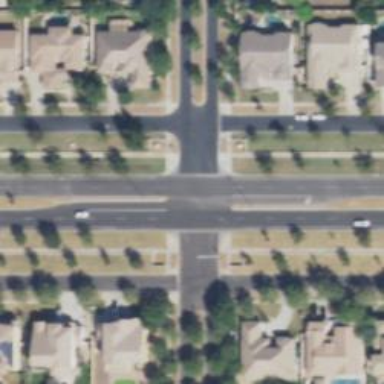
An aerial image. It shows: Residential road with asphalt surface.